Field crop: tomato
Growth stage: 2
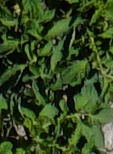
Species: tomato